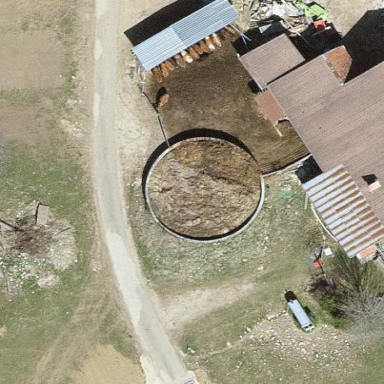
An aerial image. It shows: Farm building.